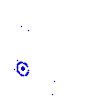
Particle: proton